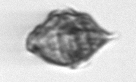
Label: Kryptoperidinium_triquetrum